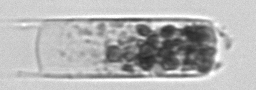
Label: Hemiaulus